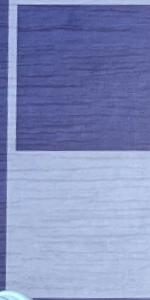
Label: Empty